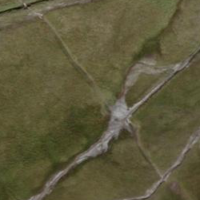
EUNIS habitat code: 23
Species observed at this site:
Eriophorum angustifolium